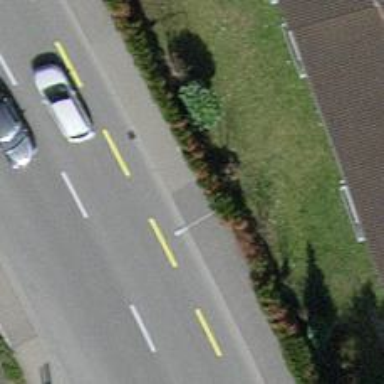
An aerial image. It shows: Sidewalk along the footway.